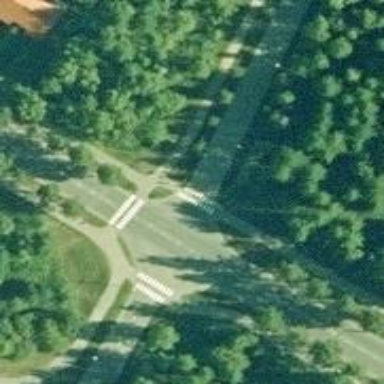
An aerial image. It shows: Marked crossing on the road.